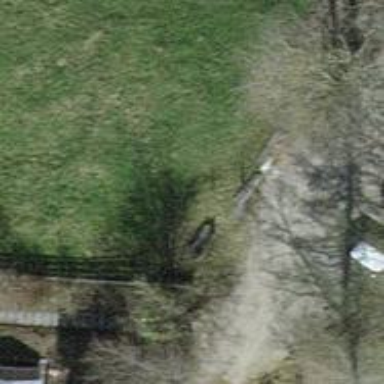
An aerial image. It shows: Bench for seating.